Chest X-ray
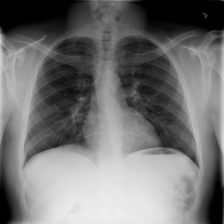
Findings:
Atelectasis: negative
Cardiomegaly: negative
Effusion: negative
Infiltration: negative
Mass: negative
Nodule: negative
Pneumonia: negative
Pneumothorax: negative
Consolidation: negative
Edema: negative
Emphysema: negative
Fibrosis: negative
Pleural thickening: negative
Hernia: negative